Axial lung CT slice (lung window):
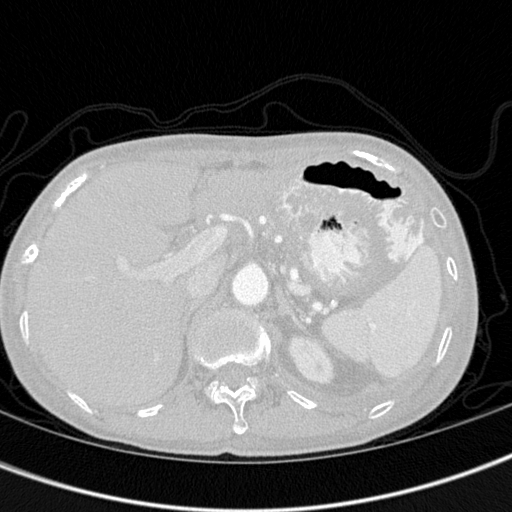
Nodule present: no